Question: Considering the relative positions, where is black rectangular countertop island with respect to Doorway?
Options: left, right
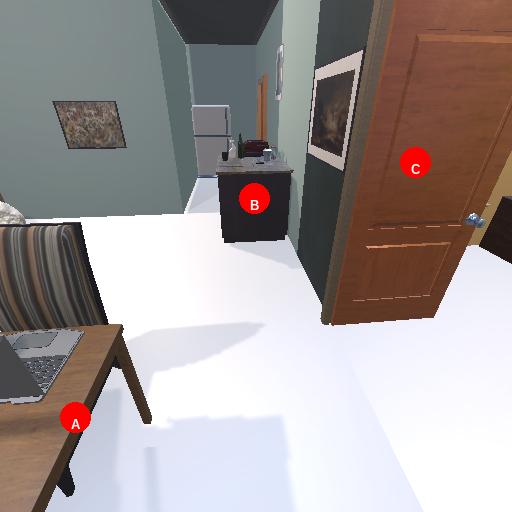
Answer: left